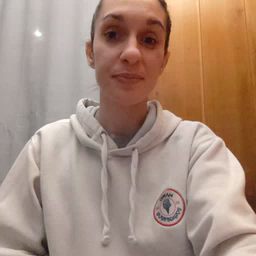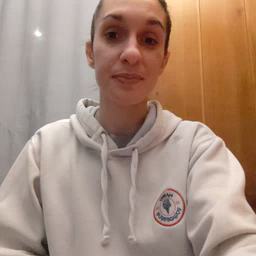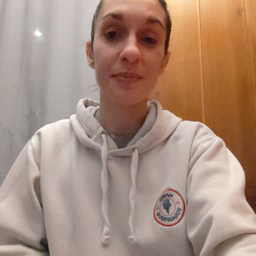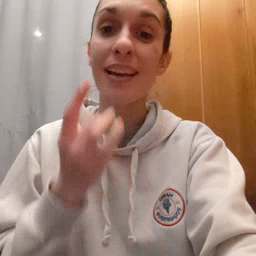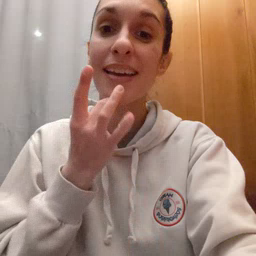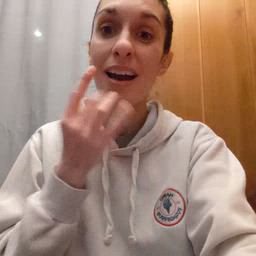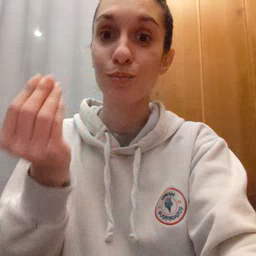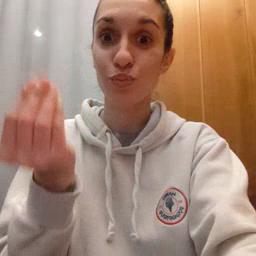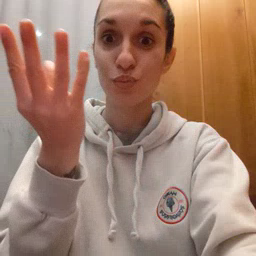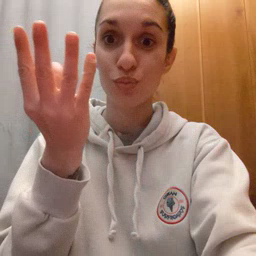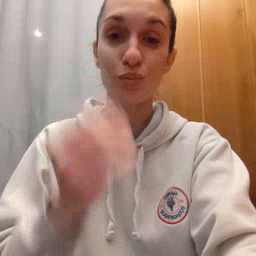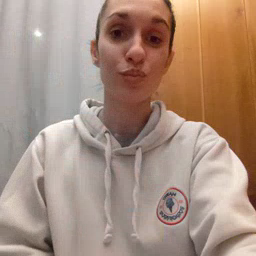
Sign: lamp